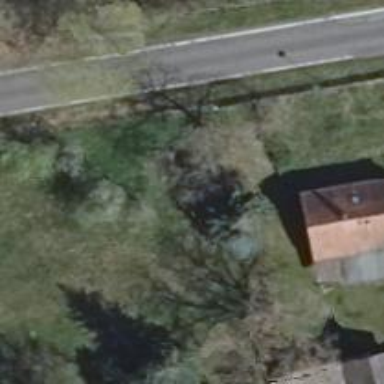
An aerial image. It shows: Evergreen needle-leaved tree.